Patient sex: M
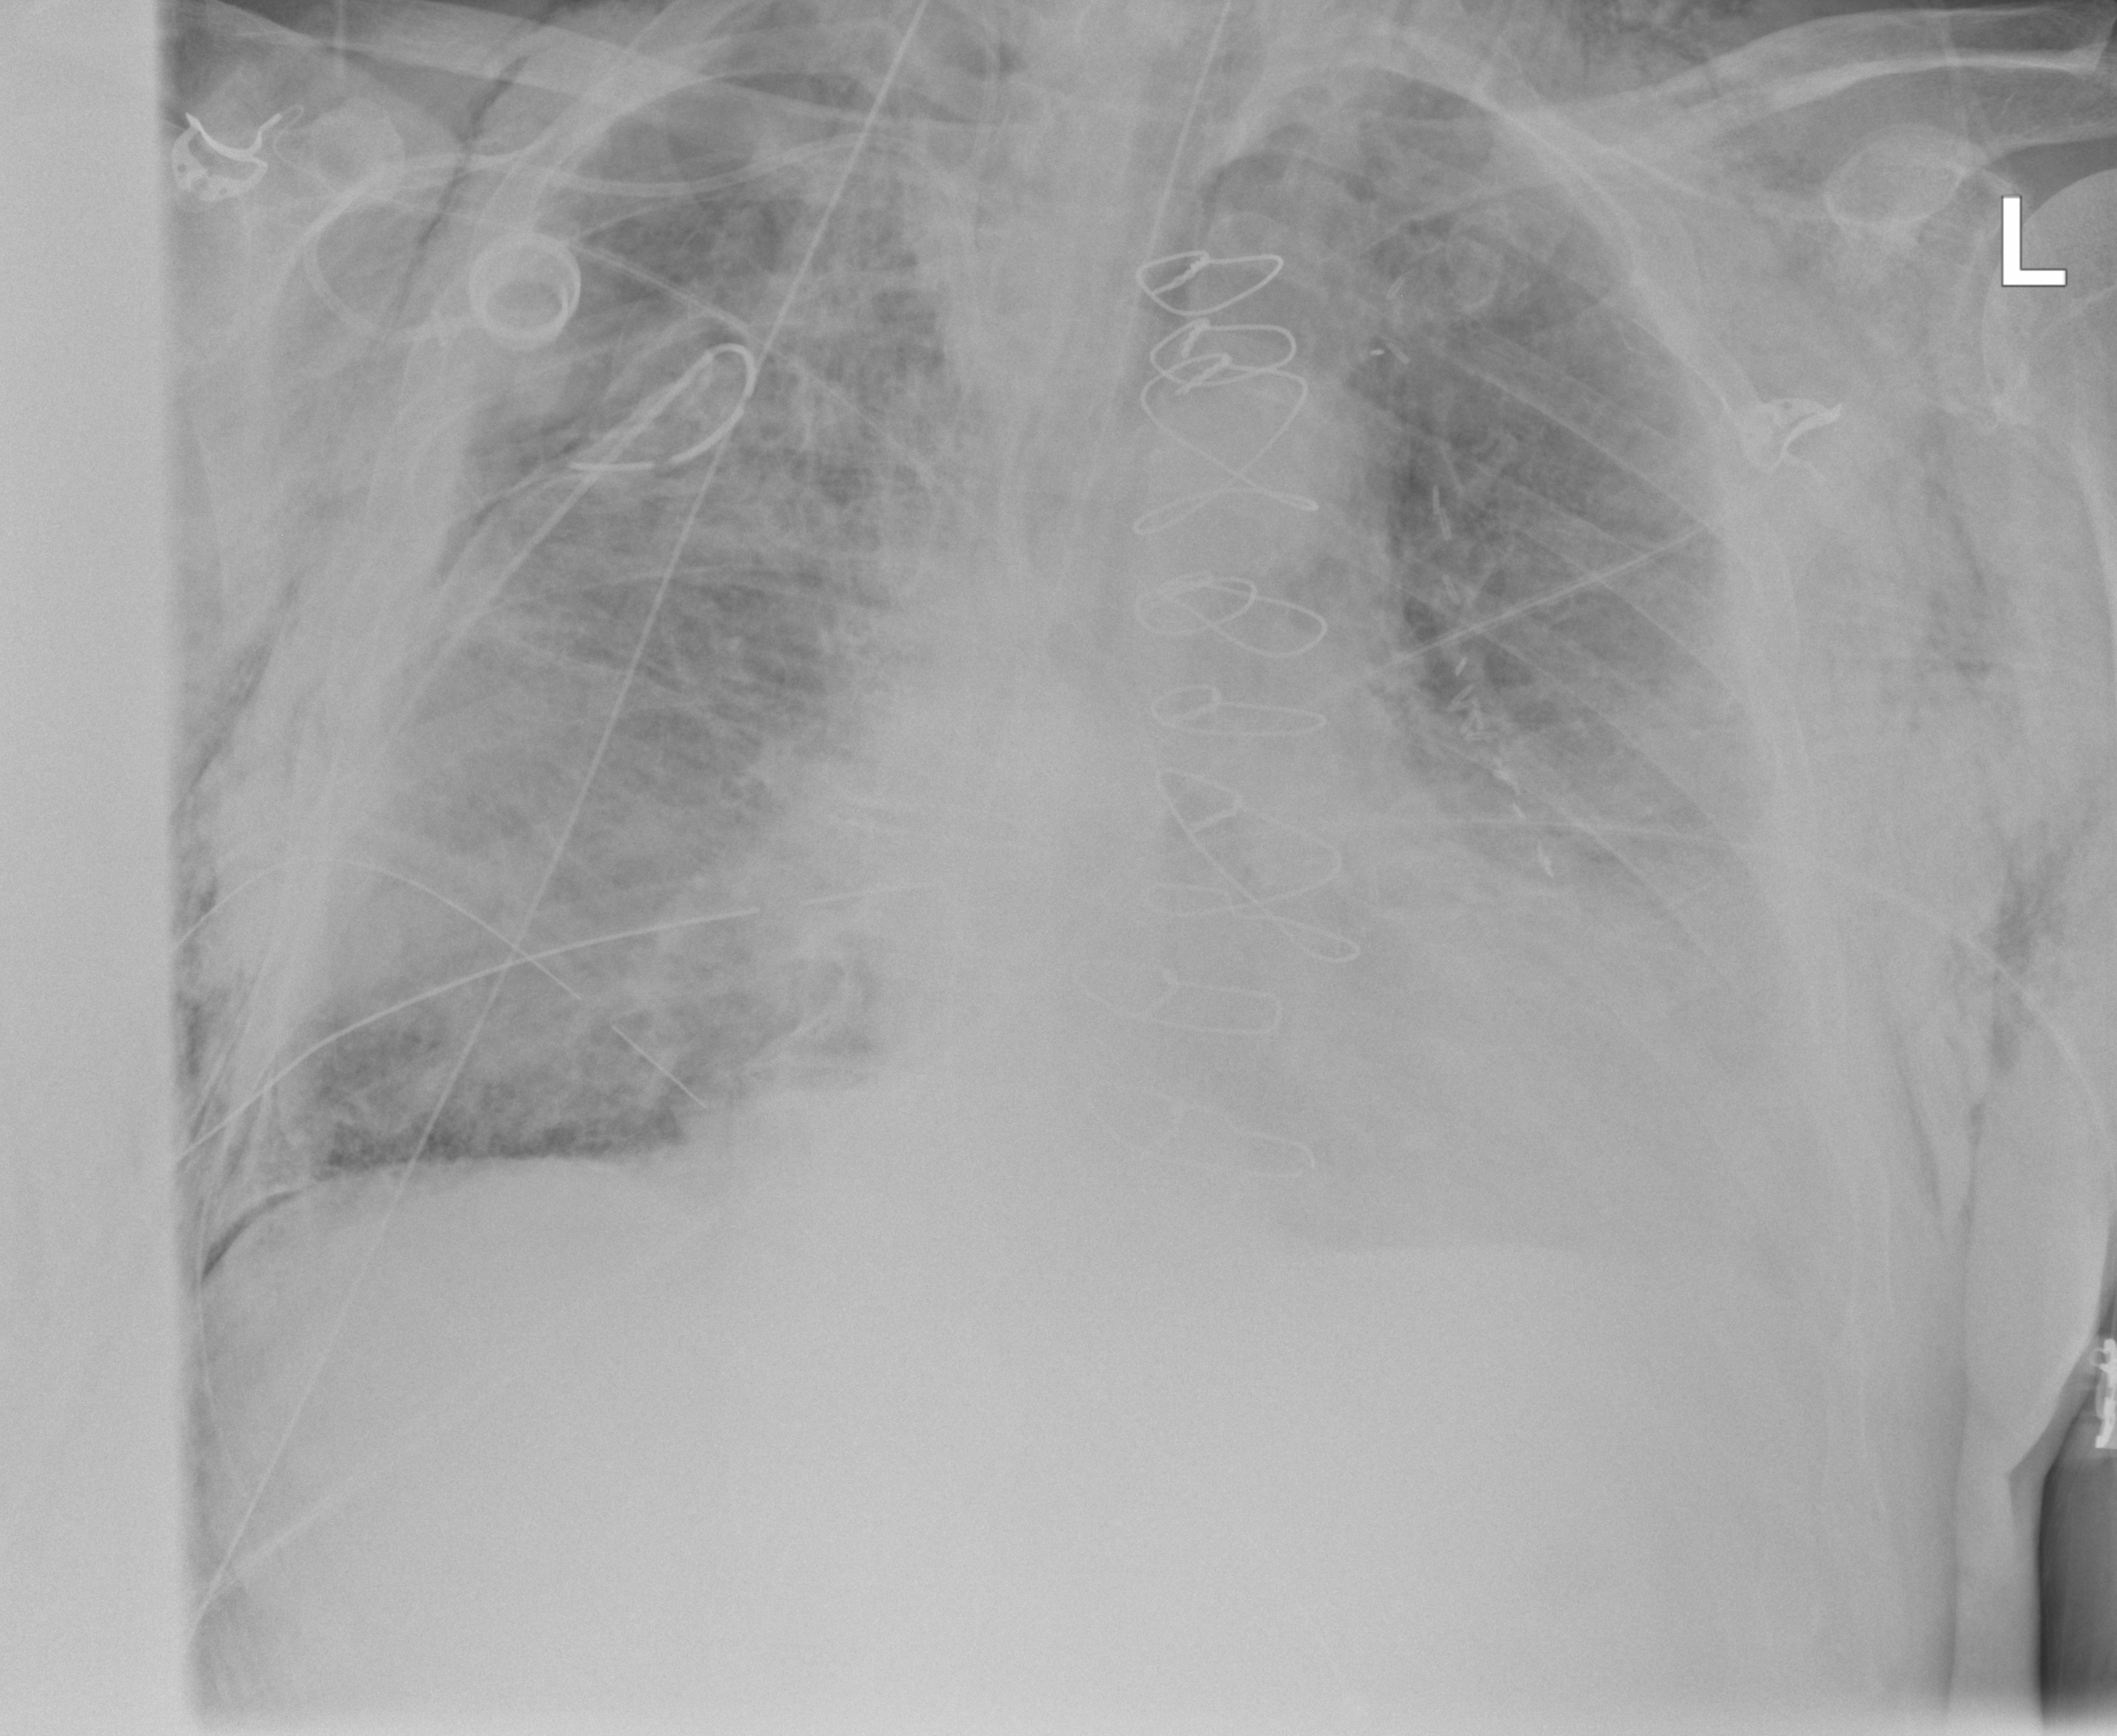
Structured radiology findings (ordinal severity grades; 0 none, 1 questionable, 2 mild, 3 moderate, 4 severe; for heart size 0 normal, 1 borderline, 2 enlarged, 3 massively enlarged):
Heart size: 2
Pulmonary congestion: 1
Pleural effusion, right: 1
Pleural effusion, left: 2
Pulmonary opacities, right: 3
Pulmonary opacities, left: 0
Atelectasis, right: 3
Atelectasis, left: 2